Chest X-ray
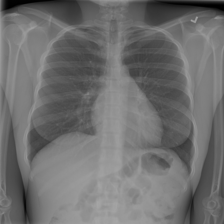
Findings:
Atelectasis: negative
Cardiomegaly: negative
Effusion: negative
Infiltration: negative
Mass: negative
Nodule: negative
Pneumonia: negative
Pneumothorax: negative
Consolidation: negative
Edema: negative
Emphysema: negative
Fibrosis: negative
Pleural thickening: negative
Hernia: negative